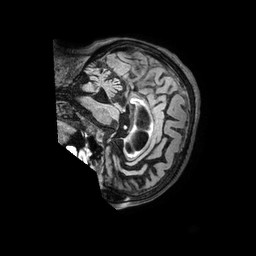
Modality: FLAIR
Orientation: sagittal
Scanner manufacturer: philips
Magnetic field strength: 3 T
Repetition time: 4.8 s
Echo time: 0.2911 s